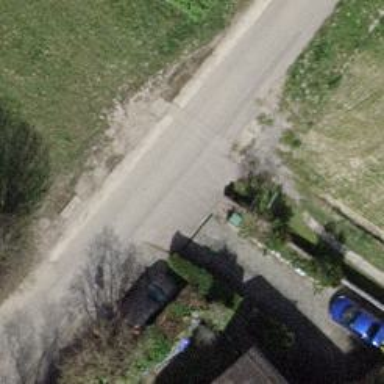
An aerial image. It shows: Path surfaced with fine gravel.